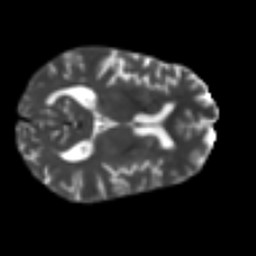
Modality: T2w
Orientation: axial
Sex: female
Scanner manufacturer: ge
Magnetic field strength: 3 T
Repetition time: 7 s
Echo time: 0.08 s